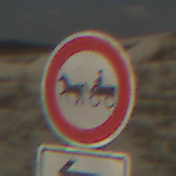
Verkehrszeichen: VerbotGespannfuhrwerke
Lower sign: RichtungsangabeDurchPfeile2
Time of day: Midday
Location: Outdoor (Beach)
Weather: PartlyCloudy
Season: NotSpecified
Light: Natural